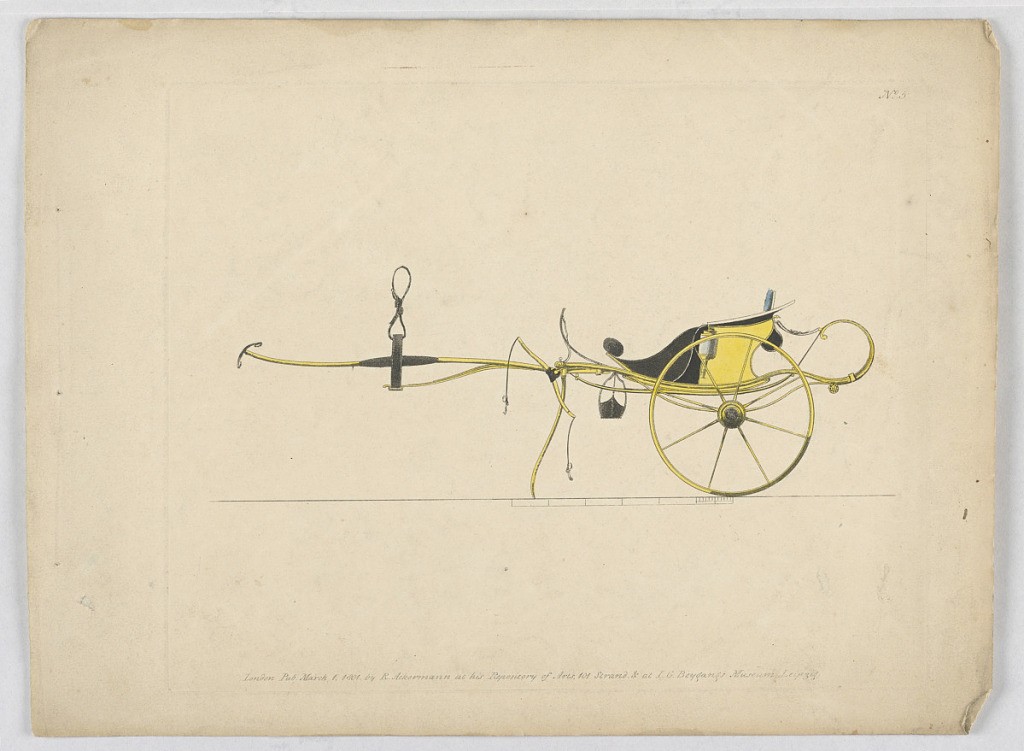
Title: Carriage
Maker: R.Ackermann & I.G.Beygangs
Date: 1801
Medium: Engraving, brush and watercolor on paper
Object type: Print
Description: A black and yellow open cat with two large wheels on one axle beneath the seat; a vertical post dropped in front for a third support when unhitched. The publishers' names and date below.